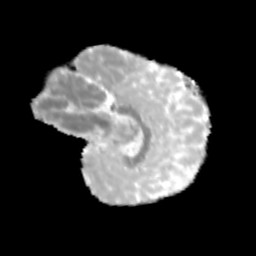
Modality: MD
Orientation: sagittal
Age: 8
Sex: male
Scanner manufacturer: siemens
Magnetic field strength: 3 T
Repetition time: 3.8 s
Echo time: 0.07 s